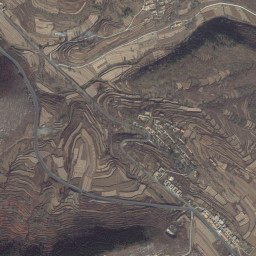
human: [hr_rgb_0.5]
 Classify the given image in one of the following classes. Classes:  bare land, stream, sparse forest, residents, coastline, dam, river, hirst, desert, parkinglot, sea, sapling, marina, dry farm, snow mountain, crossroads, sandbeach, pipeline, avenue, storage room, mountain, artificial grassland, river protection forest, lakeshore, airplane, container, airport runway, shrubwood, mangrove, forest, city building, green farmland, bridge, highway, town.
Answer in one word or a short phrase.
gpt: mountain